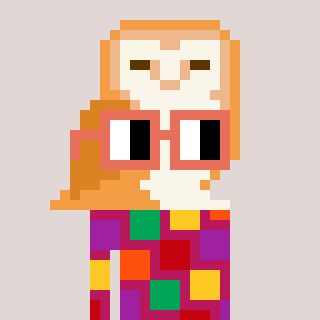
a pixel art character with square orange glasses, a owl-shaped head and a darkpink-colored body on a warm background